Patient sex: M
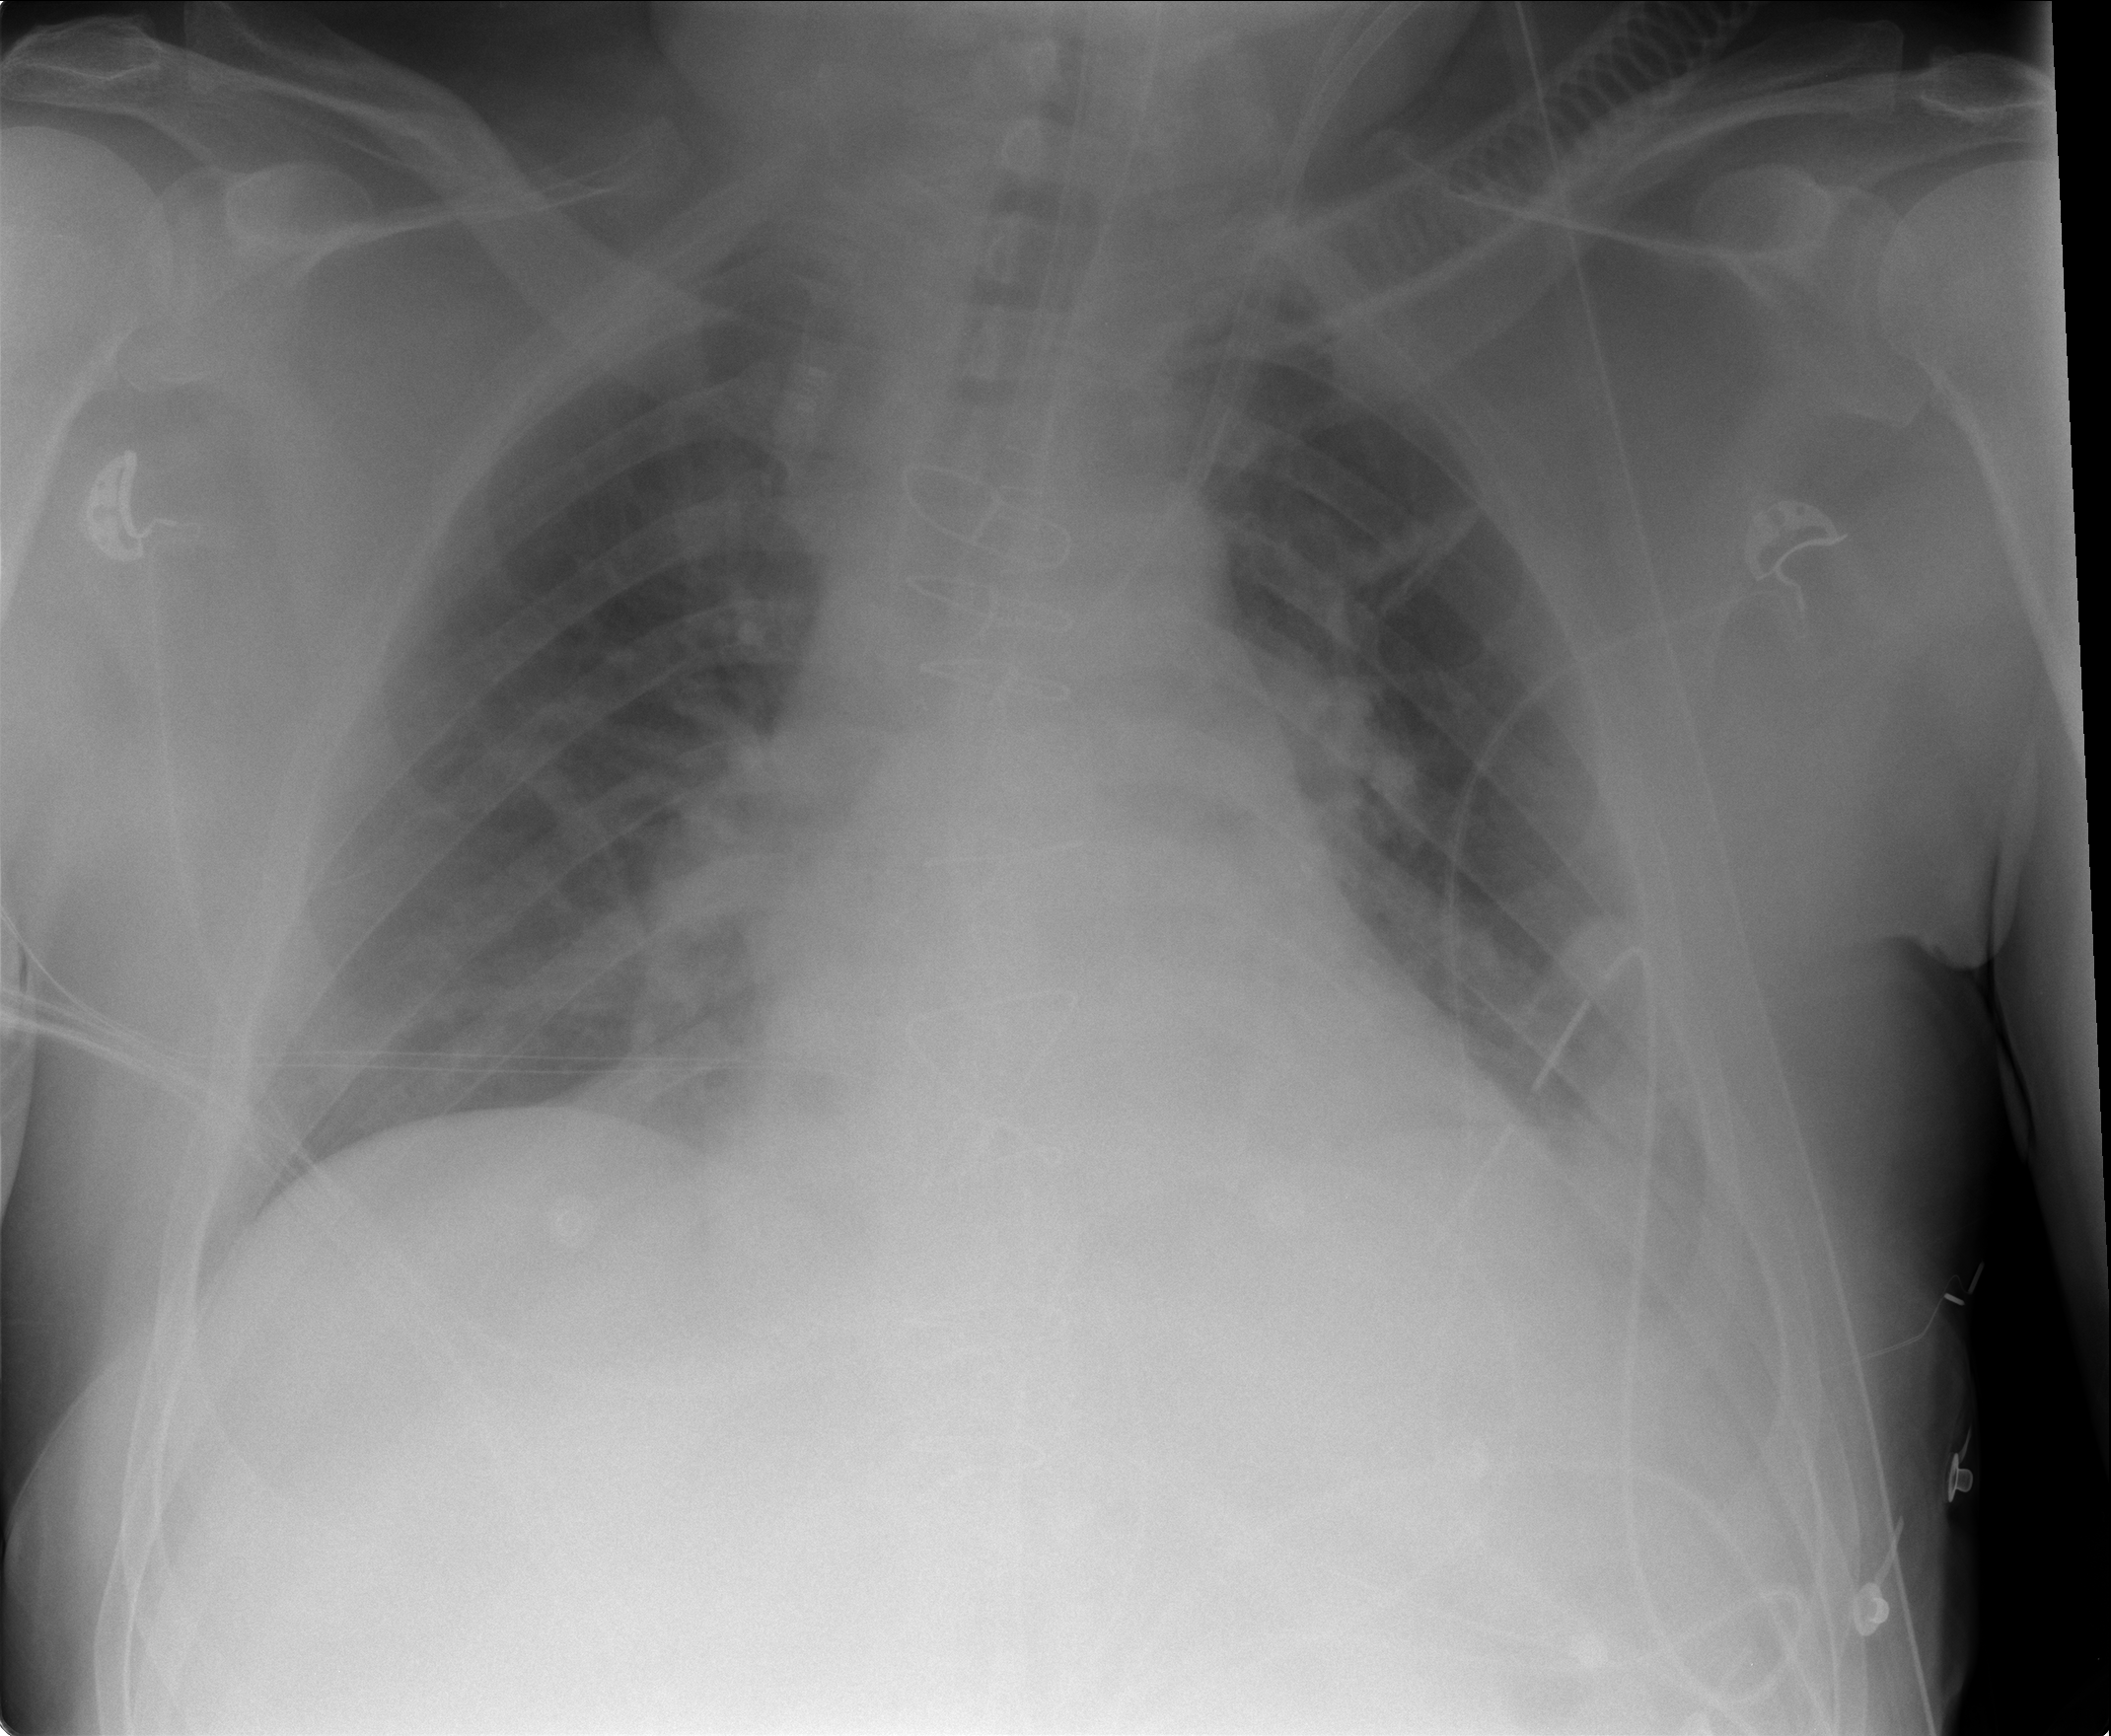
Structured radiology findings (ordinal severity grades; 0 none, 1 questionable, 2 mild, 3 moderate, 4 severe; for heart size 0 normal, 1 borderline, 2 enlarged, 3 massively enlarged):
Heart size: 1
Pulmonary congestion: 1
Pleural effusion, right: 0
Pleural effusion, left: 2
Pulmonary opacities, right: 0
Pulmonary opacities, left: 0
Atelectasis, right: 0
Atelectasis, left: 2